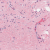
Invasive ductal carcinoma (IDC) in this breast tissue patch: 0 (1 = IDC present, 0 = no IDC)